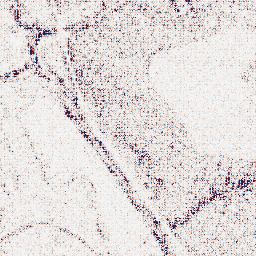
Category: wavelet
Decomposition family: wavelet_biorthogonal
Decomposition parameters: wavelet: bior4.4
level: 1
Upsampling method: bilinear
Upsampling parameters: scale: 4
Upsampling scale: 4